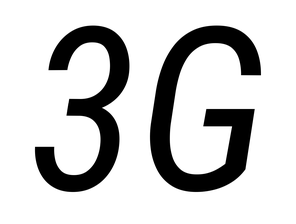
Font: Roboto-Italic_Condensed_Italic